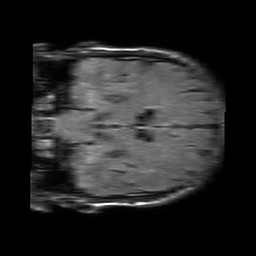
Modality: FLAIR
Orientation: coronal
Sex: male
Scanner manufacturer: philips
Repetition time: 11 s
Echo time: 0.125 s